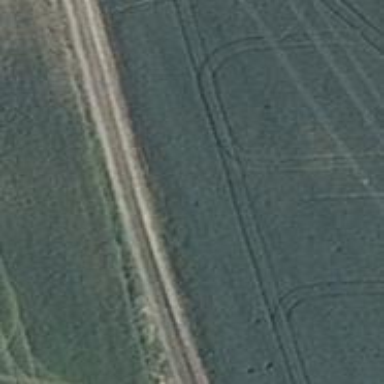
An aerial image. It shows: Grass track with grade 5 tracktype.